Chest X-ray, AP view. Patient: 9 years old, sex M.
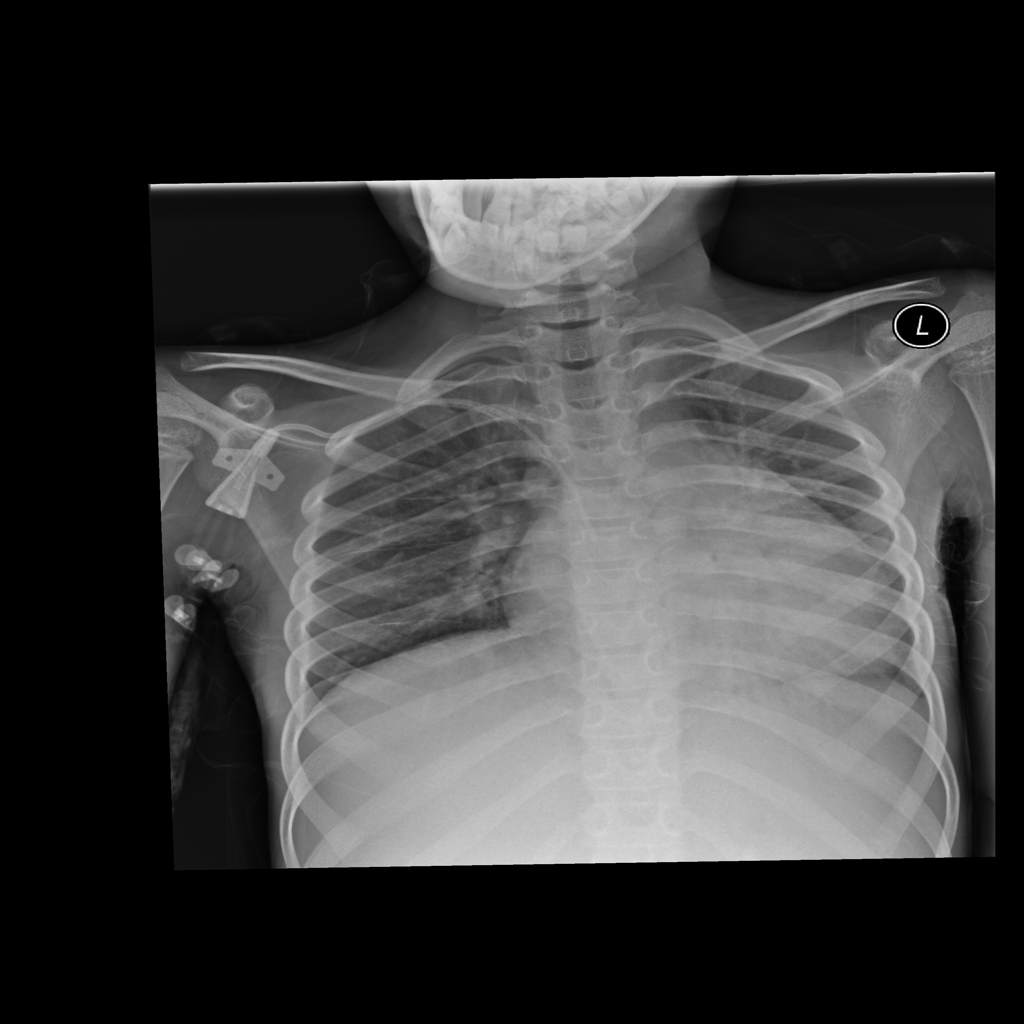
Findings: No Finding